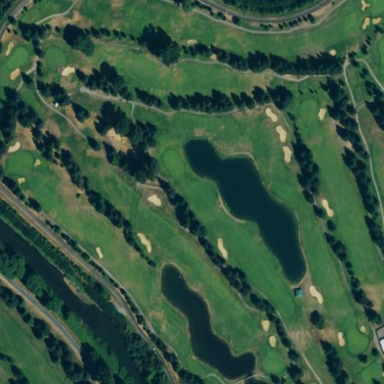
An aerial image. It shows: Public golf course.